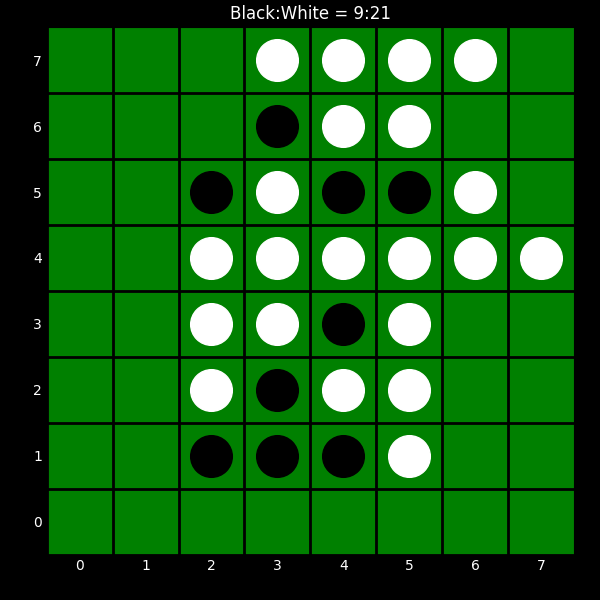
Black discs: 9
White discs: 21